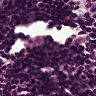
Metastatic tissue present: no